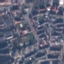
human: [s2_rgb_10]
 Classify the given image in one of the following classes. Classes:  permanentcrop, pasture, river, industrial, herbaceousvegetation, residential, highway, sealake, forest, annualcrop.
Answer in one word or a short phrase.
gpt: Residential